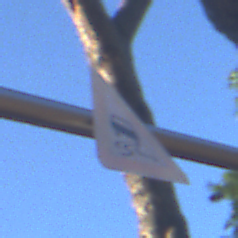
Verkehrszeichen: SchleuderOderRutschgefahr
Umgebung: Outdoor, Suburban
Tageszeit: MorningAfternoon
Wetter: Clear
Licht: Natural
Jahreszeit: NotSpecified
Kontrast: HighContrast